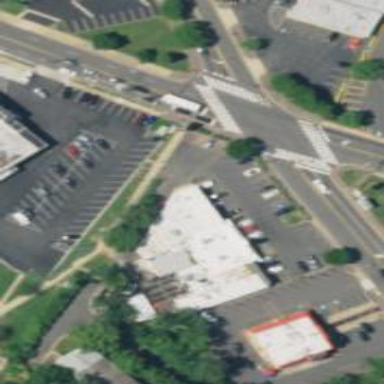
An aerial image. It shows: Convenience shop.